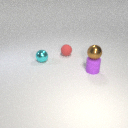
small brown metal sphere above small purple rubber cylinder